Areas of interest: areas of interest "Cinema"
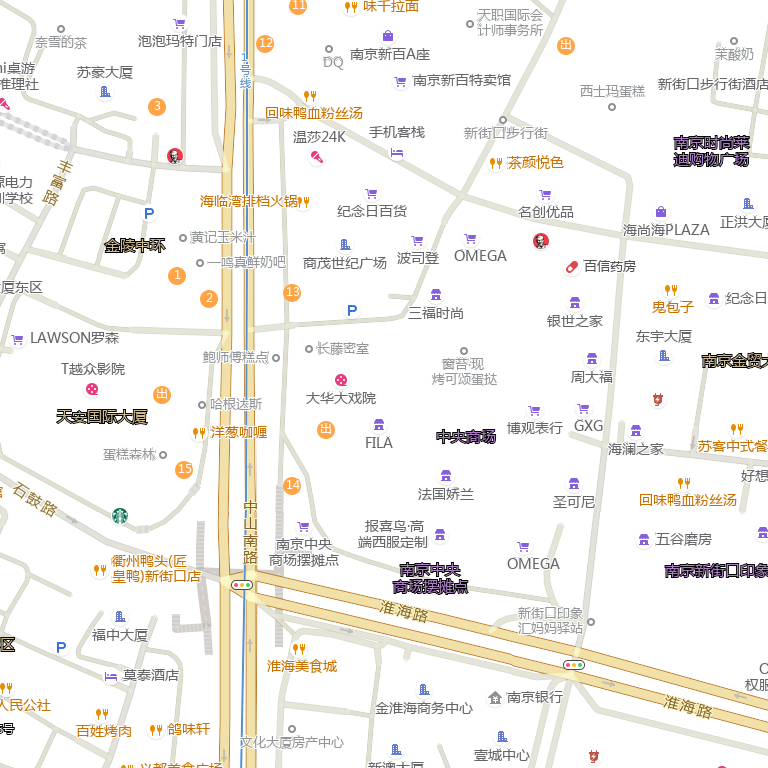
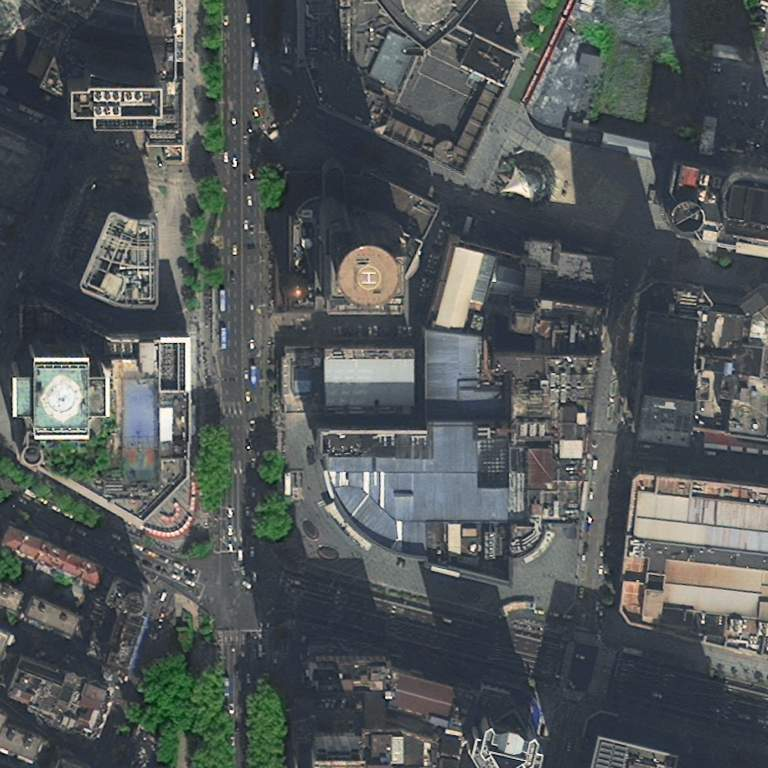